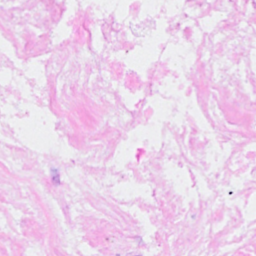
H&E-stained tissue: Breast